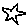
Label: star